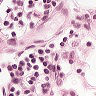
Metastatic tissue present: no